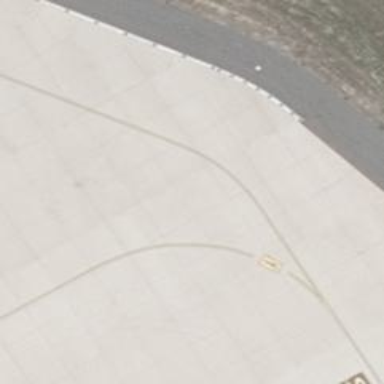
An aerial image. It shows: Concrete taxiway at the airport.